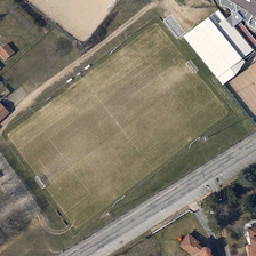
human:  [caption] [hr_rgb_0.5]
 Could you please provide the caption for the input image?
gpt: Buildings around the playground

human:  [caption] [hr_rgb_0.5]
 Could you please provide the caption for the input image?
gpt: An amusement park is surrounded by some buildings.

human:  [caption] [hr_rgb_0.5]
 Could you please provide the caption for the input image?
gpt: The playground is surrounded by some buildings.

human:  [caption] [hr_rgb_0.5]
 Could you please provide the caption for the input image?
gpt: a playground is surrounded by some buildings.

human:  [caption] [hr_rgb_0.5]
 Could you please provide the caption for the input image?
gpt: The playground is surrounded by several buildings.